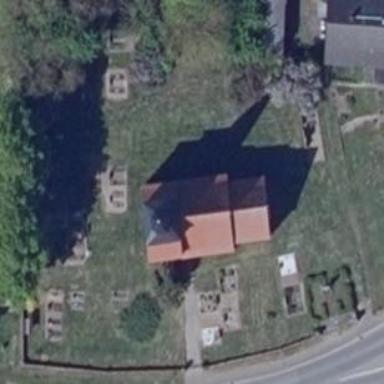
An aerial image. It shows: Graveyard.